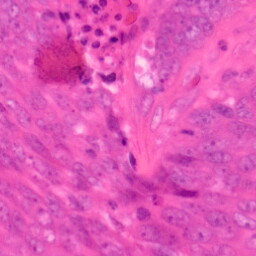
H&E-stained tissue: Colon